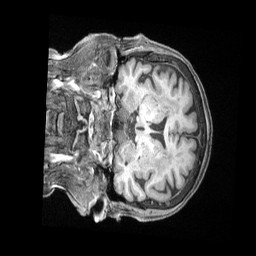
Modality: T1w
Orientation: coronal
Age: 77
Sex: female
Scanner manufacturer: siemens
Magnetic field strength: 3 T
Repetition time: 2.5 s
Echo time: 0.00222 s